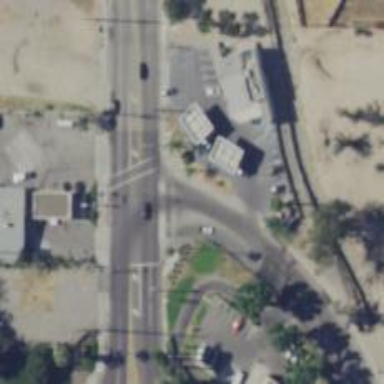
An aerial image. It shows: Marked crossing on the road.